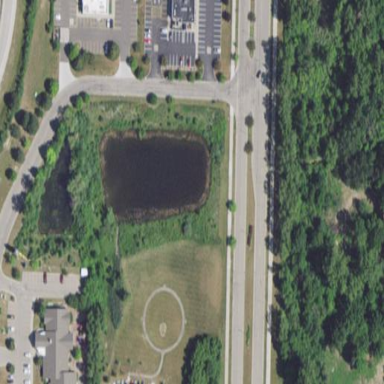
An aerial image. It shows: Picturesque pond located within basin area.